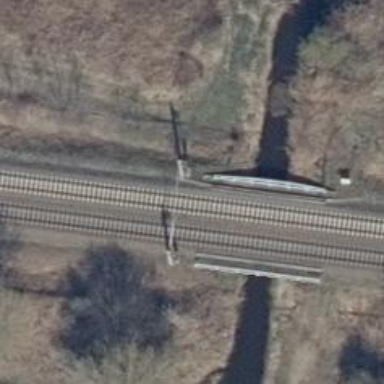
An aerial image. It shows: Milestone along the railway with catenary mast.